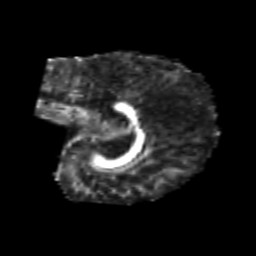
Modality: FA
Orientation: sagittal
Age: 6
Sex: male
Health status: healthy